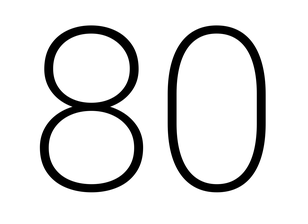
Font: Roboto_ExtraLight